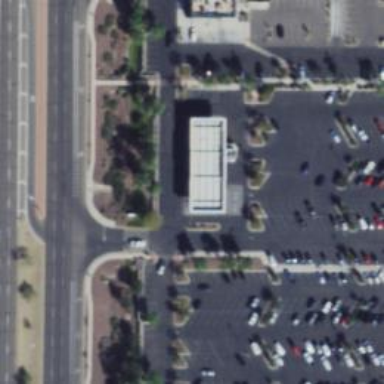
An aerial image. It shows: Convenience shop.